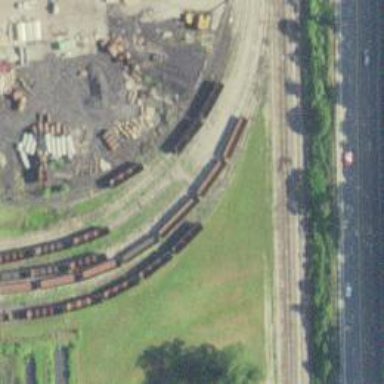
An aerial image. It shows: Rail spur service.